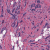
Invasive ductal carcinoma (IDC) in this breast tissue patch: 1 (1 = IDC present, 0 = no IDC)